Question: Layout Code:

So Basically I want the height of A to be half of the android screen and B to be at top left on top of A. So A is like a background image and B is you could say for example be a picture like a face for example. How do I got about this?
This is what I have so far but It doesn't seem to be working out? Maybe I'm using Relativelayout incorrect? I need something that acts like a container like a div. I was assuming if I wrap it in a relativelayout or something like a div it would work out but it doesn't.
'''
<LinearLayout
android:orientation="vertical"
android:layout_width="match_parent"
android:layout_height="match_parent">
<RelativeLayout
android:layout_width="match_parent"
android:layout_height="0dp"
android:layout_weight="0.5">
<ImageView
android:id="@+id/bground"
android:layout_width="match_parent"
android:layout_height="match_parent"
android:scaleType="fitXY"
android:src= "@drawable/background" />
<ImageView
android:id="@+id/profileimage"
android:layout_width="match_parent"
android:layout_height="wrap_content"
android:src= "@drawable/face" />
</RelativeLayout>
</LinearLayout>
'''
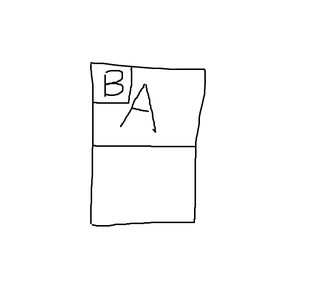
Answer: try this: use a 'Framelayout' for imageview
'''
<LinearLayout xmlns:android="http://schemas.android.com/apk/res/android"
android:layout_width="match_parent"
android:layout_height="match_parent"
android:orientation="vertical"
android:weightSum="2">
<FrameLayout
android:layout_width="match_parent"
android:layout_height="0dp"
android:layout_weight="1">
<ImageView
android:id="@+id/bground"
android:layout_width="match_parent"
android:layout_height="match_parent"
android:background="#ff574f" />
<ImageView
android:id="@+id/profileimage"
android:layout_width="100dp"
android:layout_height="100dp"
android:layout_gravity="top|left"
android:background="#32cd32" />
</FrameLayout>
<FrameLayout
android:layout_width="match_parent"
android:layout_height="0dp"
android:layout_weight="1">
</FrameLayout>
</LinearLayout>
'''
Use 'android:src' for images
<URL>